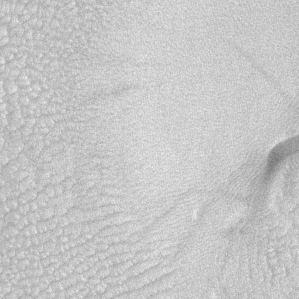
Label: frost